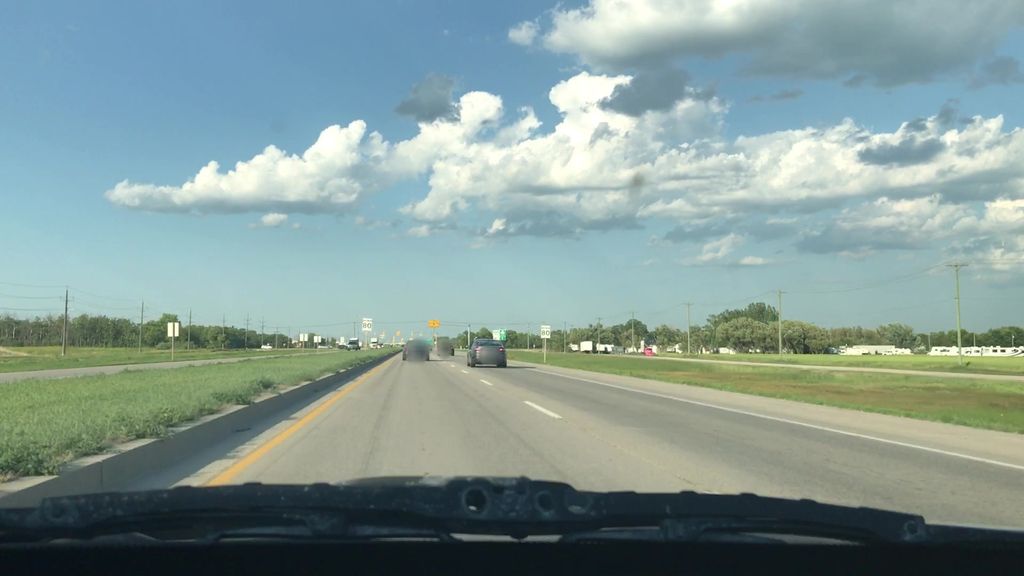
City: winnipeg